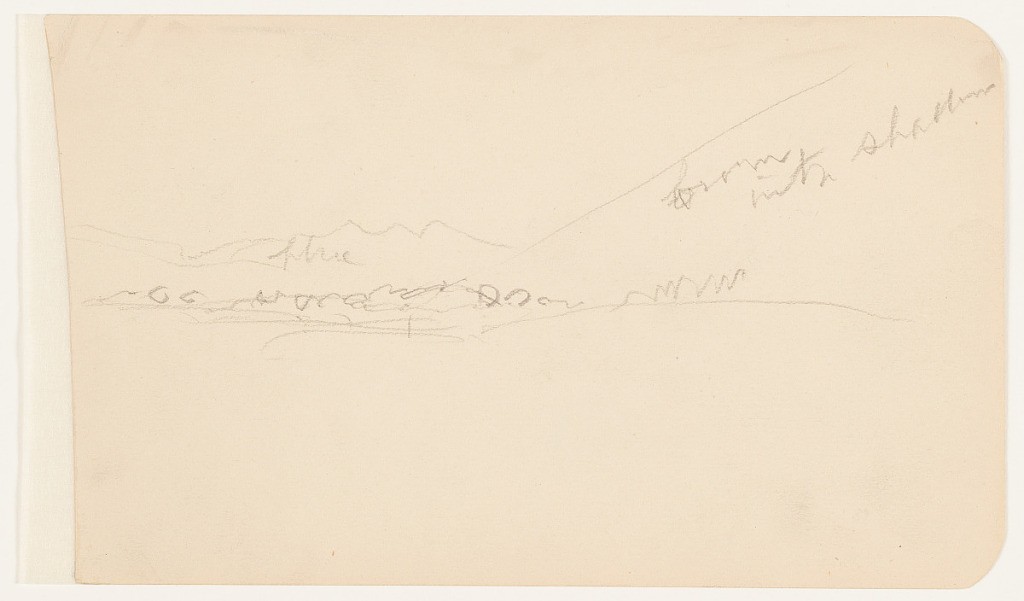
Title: Mountainous Landscape, Mexico
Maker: Frederic Edwin Church, American, 1826–1900
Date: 1890
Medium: Graphite on off-white wove paper
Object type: Drawing
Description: Landscape sketch showing an extremely loosely rendered view of a mountainous landscape in Mexico. In the middle distance at center, what appears to be a line of trees is visible. At right, a steep mountainside descends toward the center, where a mountain range with three sharp peaks is visible in the background.